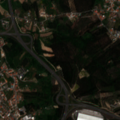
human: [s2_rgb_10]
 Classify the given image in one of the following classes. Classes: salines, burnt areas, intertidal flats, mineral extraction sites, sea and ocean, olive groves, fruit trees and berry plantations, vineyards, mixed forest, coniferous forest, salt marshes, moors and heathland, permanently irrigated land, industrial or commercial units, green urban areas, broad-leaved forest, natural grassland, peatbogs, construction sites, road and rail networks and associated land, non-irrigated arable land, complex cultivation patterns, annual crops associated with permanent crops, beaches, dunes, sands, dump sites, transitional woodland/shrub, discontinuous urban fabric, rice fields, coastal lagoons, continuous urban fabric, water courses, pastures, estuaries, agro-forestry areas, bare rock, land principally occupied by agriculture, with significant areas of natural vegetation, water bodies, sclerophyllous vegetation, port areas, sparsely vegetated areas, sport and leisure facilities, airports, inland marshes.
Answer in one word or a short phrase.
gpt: continuous urban fabric, industrial or commercial units, road and rail networks and associated land, permanently irrigated land, annual crops associated with permanent crops, complex cultivation patterns, mixed forest